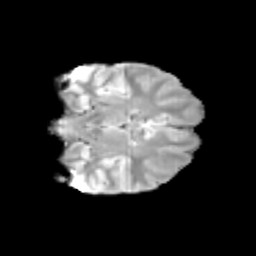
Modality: T2w
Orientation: coronal
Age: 12
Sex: female
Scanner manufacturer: siemens
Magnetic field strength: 3 T
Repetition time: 3.8 s
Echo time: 0.07 s